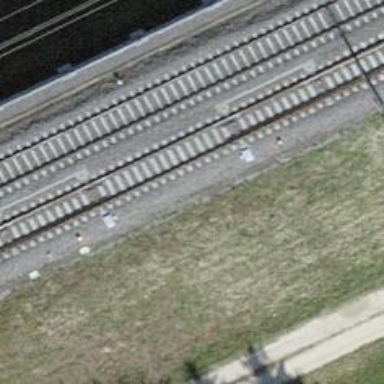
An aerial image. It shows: Railway switch.